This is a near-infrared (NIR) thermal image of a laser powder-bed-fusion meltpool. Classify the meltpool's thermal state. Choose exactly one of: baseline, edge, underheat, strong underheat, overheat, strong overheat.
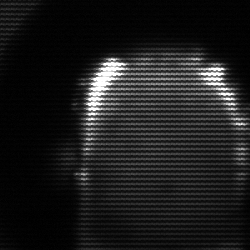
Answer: baseline